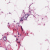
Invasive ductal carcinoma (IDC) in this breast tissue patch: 1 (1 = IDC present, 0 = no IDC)